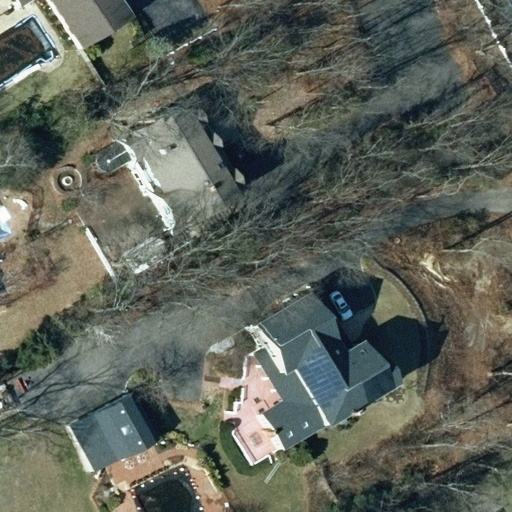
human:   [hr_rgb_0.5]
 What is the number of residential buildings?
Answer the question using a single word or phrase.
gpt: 4

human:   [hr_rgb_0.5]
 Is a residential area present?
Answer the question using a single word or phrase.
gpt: yes

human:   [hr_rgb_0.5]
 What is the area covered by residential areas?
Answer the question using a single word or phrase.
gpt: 10637m2

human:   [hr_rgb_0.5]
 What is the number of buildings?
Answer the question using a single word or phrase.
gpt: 4

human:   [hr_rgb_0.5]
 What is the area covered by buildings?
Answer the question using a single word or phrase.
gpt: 786m2

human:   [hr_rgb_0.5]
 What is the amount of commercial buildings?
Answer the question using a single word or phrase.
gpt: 0

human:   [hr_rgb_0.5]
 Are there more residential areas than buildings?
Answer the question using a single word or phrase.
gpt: no

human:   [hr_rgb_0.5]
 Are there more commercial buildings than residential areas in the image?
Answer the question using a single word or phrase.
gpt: no

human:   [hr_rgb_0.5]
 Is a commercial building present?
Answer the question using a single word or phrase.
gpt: no

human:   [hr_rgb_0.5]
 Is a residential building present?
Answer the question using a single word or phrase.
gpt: yes

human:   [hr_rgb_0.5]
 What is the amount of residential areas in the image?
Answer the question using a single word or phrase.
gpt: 1

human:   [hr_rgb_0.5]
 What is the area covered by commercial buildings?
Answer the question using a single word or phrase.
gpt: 0m2

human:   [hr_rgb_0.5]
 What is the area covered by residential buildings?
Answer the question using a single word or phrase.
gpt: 786m2

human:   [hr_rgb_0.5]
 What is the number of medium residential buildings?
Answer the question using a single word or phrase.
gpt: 3

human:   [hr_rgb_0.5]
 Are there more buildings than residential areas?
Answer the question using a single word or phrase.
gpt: yes

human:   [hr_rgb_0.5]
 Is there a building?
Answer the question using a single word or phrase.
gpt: yes

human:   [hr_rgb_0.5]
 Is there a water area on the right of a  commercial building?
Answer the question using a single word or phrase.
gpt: no

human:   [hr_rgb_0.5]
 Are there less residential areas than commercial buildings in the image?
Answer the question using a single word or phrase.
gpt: no

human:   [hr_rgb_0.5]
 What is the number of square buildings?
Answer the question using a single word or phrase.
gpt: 0

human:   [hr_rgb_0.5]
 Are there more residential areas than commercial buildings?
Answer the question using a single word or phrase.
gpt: yes

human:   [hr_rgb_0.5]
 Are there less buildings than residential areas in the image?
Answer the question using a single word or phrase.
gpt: no

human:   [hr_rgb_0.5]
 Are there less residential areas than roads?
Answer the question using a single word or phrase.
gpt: no

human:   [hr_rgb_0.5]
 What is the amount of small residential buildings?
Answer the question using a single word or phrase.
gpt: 1

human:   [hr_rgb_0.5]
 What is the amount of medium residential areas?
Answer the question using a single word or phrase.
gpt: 0

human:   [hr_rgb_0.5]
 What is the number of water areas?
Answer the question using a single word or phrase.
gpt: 0

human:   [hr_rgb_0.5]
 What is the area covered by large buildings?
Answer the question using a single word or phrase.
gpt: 0m2

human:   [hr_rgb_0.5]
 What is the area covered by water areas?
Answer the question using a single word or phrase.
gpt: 0m2

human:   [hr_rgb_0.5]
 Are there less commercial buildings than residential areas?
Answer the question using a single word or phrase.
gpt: yes

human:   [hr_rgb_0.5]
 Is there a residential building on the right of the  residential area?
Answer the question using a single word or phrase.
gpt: yes

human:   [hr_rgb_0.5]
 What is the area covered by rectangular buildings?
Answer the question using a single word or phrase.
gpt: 161m2

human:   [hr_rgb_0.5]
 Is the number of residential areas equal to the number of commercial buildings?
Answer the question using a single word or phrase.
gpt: no

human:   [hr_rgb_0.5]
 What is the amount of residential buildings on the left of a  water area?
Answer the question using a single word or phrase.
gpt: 0

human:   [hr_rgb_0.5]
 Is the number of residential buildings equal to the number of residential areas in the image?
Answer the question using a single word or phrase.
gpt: no

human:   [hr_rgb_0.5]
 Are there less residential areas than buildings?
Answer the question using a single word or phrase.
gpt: yes

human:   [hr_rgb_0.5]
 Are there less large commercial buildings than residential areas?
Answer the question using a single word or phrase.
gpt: yes

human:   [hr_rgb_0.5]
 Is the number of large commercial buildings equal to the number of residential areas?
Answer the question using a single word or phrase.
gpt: no

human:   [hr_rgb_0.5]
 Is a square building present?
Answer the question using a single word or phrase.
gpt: no

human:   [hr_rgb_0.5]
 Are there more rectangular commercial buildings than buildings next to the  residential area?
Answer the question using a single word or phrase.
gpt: no

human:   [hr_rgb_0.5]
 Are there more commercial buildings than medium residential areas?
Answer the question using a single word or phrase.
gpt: no

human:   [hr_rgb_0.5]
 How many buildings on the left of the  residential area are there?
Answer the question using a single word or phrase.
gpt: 0

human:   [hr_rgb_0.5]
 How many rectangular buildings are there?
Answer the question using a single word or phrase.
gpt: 2

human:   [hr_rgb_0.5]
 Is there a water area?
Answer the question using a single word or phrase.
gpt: no

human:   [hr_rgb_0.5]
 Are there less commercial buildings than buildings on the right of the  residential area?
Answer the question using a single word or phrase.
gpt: yes

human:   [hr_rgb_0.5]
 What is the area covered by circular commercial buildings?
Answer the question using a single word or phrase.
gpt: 0m2

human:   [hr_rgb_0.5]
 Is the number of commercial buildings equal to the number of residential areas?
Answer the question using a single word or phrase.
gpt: no

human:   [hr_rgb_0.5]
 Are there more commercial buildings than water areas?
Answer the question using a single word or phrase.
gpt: no

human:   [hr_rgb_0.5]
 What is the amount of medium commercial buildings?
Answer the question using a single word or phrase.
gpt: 0

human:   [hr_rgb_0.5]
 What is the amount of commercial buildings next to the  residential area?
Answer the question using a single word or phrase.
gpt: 0

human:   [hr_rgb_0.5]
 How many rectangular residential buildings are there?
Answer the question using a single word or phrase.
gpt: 2

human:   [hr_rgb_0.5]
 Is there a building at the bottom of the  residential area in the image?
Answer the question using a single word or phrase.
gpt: yes

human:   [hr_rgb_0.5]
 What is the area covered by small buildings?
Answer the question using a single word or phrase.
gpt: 18m2

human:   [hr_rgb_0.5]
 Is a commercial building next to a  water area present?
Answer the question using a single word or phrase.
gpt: no

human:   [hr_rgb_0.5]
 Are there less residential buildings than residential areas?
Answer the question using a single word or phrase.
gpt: no

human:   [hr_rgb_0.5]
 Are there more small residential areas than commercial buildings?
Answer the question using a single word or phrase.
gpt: no

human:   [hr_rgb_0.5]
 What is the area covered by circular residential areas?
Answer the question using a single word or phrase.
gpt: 0m2

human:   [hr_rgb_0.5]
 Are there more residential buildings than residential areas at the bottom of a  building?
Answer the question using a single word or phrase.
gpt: yes

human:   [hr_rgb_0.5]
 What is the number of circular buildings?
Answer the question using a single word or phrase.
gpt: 0

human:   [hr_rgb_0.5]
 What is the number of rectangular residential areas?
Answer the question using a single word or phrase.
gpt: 1

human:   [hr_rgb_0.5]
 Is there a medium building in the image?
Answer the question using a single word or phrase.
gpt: yes

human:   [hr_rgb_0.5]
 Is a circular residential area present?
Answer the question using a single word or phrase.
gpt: no

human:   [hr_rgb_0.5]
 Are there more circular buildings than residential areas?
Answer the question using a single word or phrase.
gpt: no

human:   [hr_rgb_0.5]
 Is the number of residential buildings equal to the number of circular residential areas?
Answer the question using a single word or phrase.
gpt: no

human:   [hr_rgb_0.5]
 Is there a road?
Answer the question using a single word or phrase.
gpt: no

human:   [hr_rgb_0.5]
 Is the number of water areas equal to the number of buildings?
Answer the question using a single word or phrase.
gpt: no